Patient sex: M
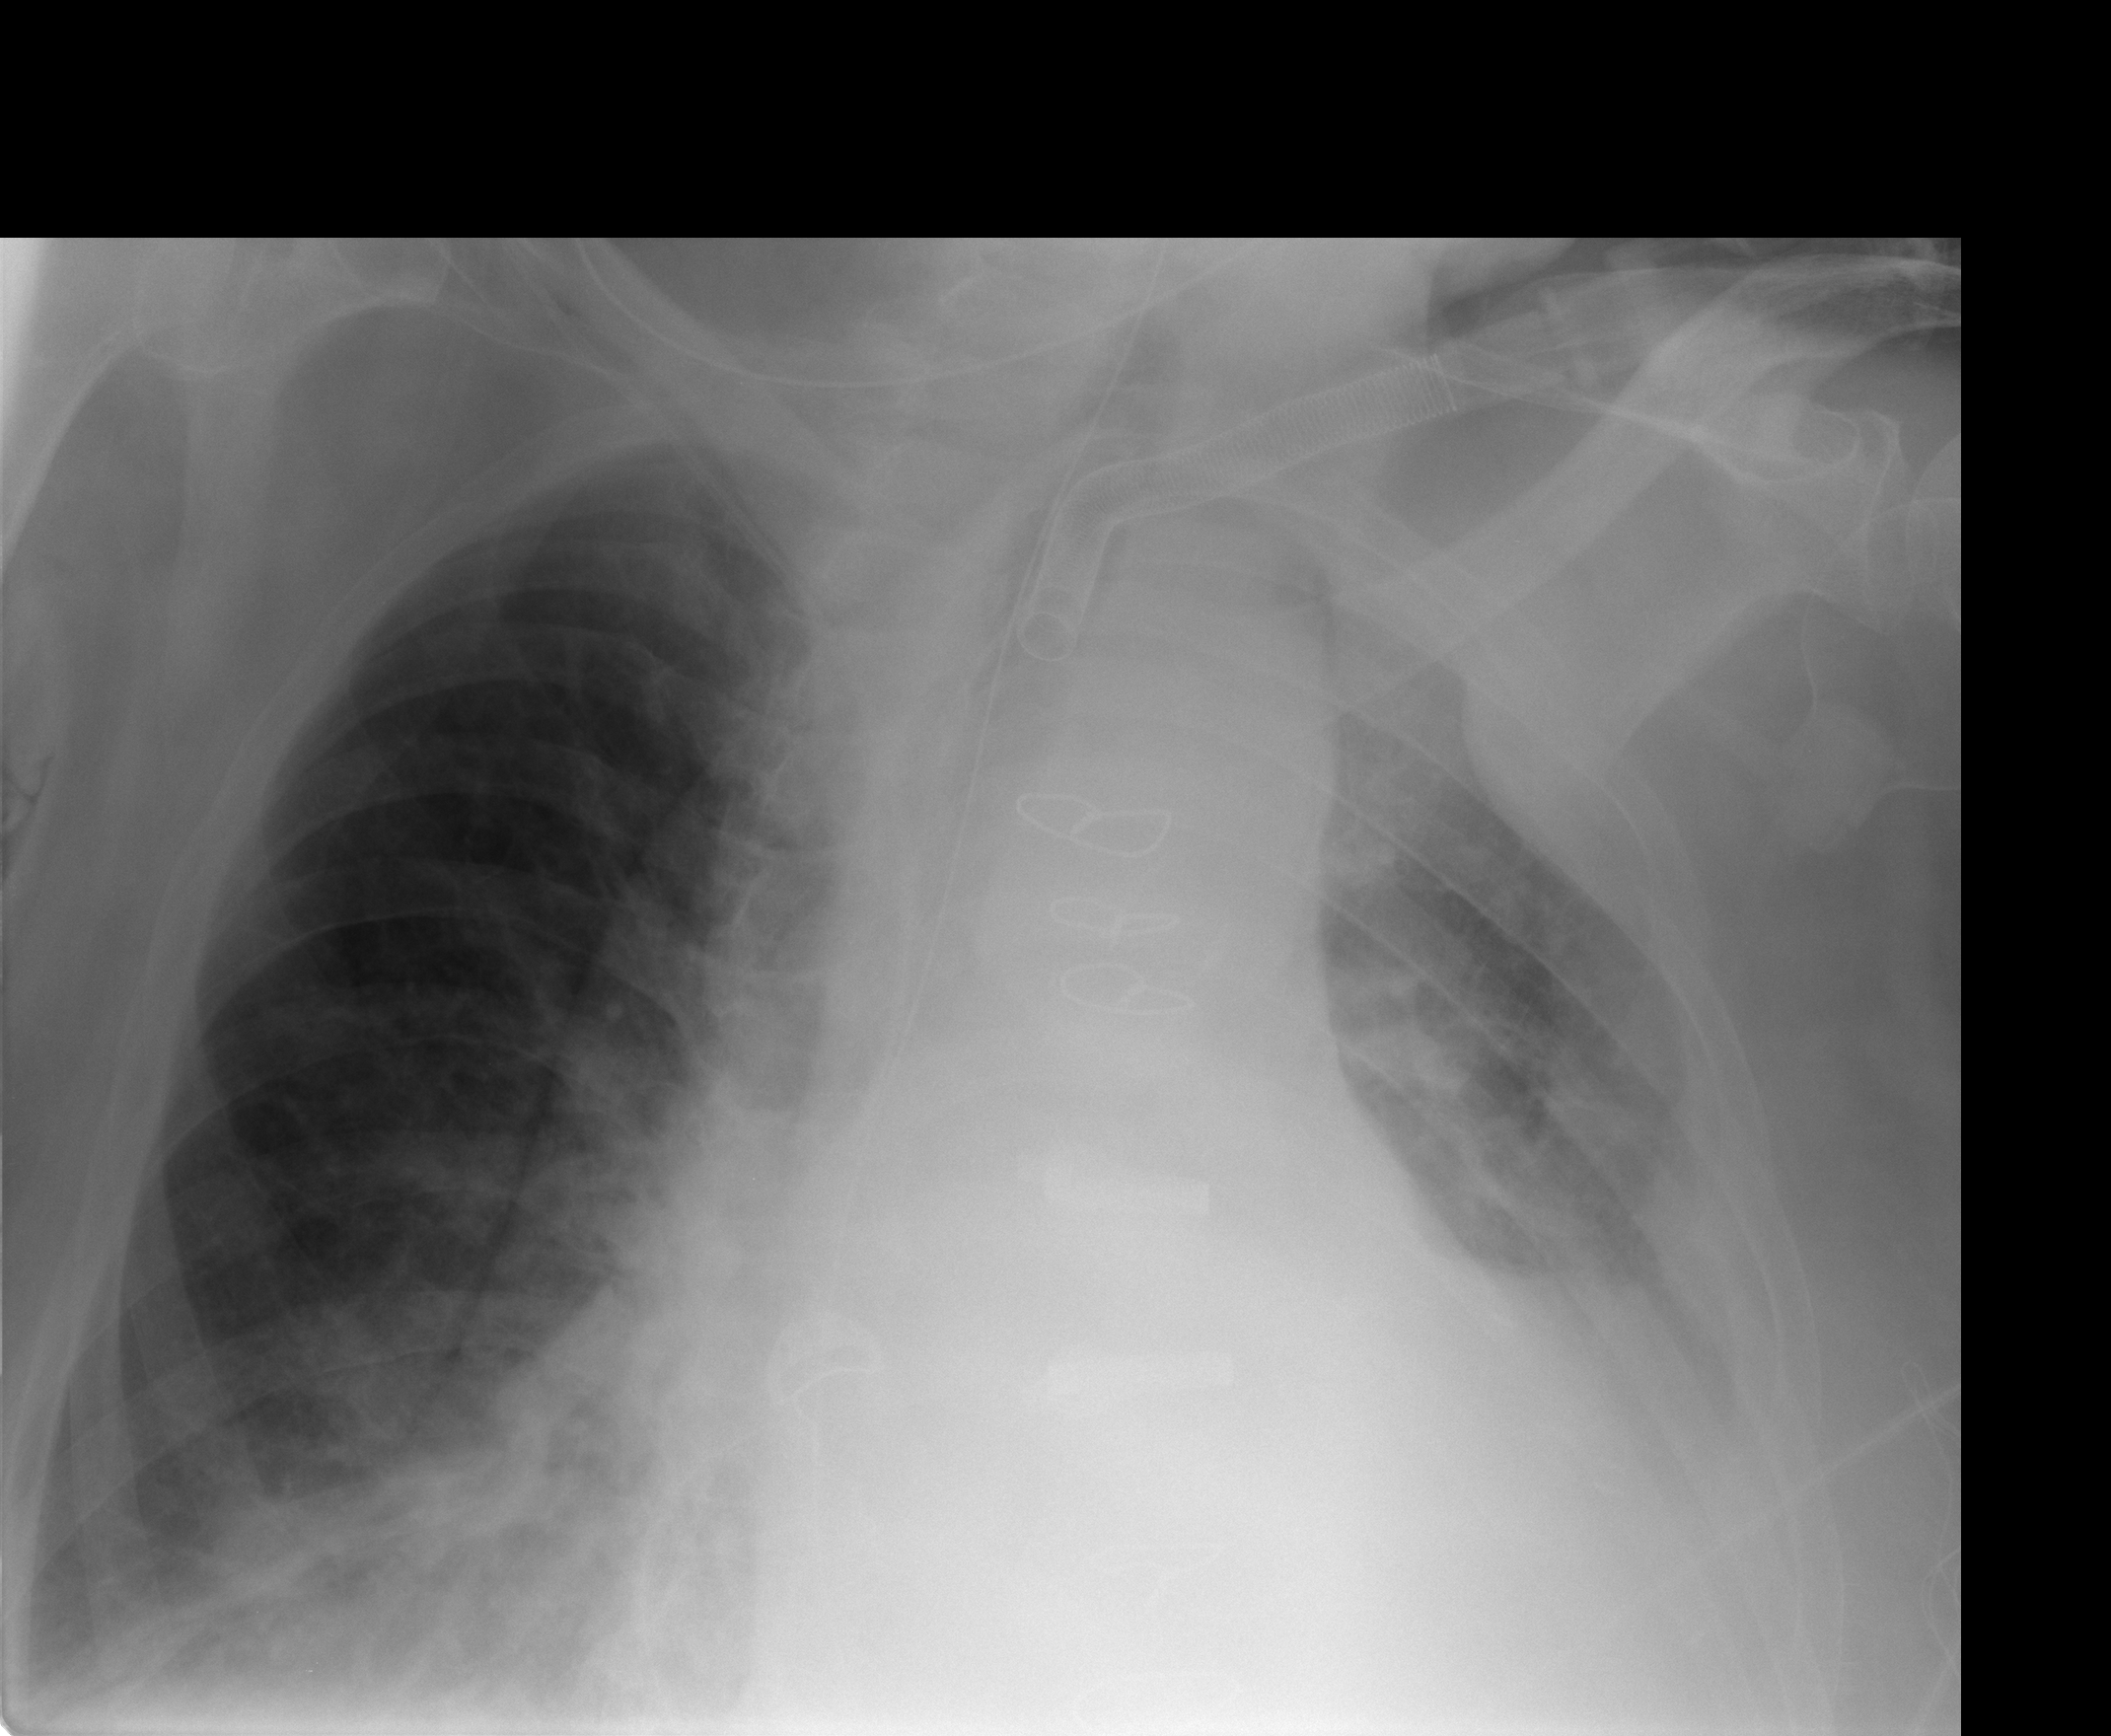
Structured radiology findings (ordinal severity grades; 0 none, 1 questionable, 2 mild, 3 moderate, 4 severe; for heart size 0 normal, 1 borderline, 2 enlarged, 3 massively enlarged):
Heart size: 3
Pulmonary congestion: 2
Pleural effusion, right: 2
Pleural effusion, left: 2
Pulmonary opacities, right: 2
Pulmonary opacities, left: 2
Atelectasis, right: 2
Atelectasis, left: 2